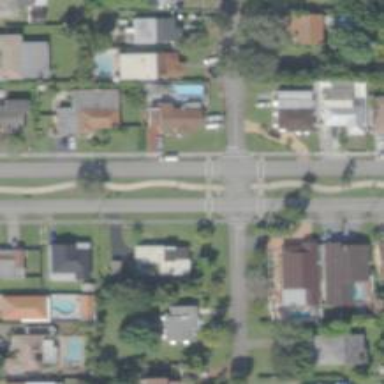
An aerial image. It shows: Marked crossing on the road.